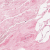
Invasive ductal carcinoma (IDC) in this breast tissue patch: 0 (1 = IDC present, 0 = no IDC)